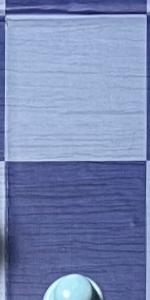
Label: Empty